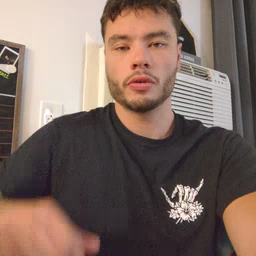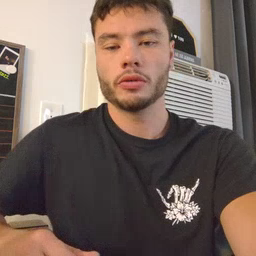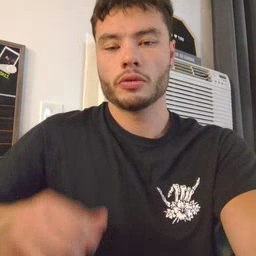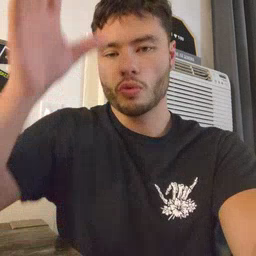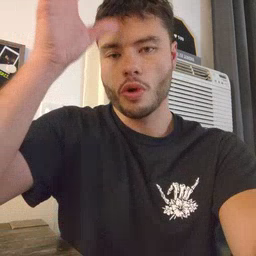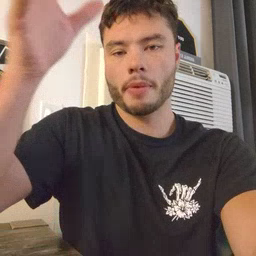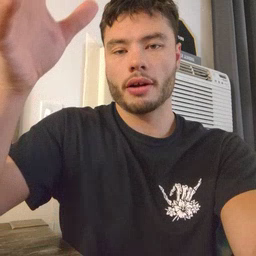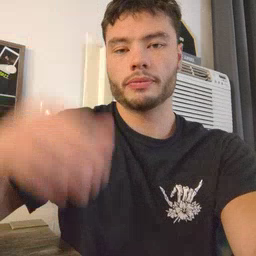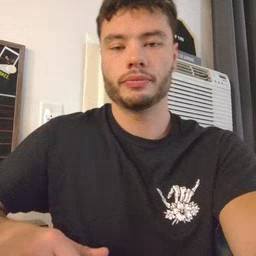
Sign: grandpa